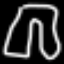
Label: pants